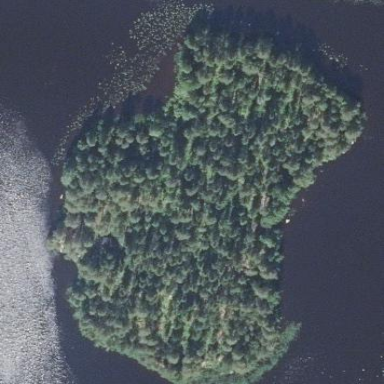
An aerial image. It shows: Islet.